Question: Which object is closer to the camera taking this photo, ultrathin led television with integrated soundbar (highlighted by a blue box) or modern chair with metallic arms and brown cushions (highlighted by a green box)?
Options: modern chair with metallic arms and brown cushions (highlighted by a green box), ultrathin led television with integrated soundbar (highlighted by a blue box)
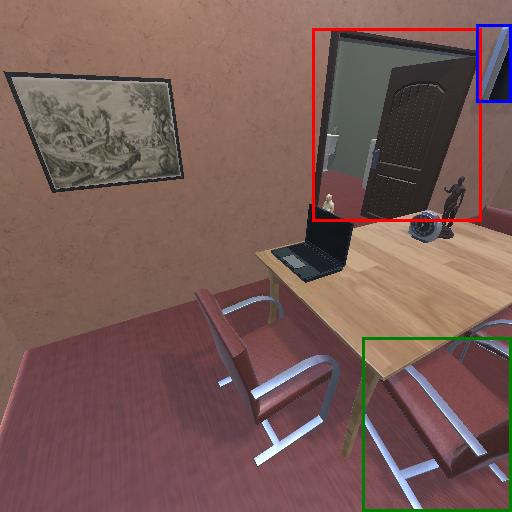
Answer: modern chair with metallic arms and brown cushions (highlighted by a green box)